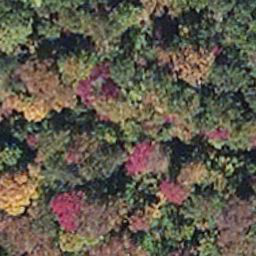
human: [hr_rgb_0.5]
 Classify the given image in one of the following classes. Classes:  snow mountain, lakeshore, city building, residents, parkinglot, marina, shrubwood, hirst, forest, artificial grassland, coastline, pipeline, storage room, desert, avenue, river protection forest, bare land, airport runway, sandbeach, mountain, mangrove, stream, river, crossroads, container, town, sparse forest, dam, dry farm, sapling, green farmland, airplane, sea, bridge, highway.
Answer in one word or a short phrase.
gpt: mangrove